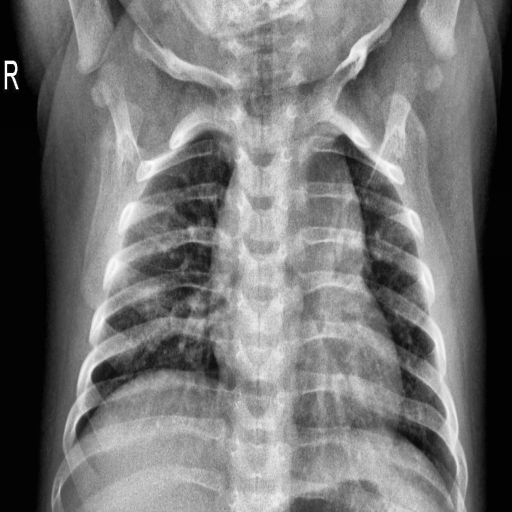
Finding: NORMAL